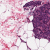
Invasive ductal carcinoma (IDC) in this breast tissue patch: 1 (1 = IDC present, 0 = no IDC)